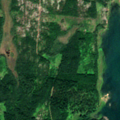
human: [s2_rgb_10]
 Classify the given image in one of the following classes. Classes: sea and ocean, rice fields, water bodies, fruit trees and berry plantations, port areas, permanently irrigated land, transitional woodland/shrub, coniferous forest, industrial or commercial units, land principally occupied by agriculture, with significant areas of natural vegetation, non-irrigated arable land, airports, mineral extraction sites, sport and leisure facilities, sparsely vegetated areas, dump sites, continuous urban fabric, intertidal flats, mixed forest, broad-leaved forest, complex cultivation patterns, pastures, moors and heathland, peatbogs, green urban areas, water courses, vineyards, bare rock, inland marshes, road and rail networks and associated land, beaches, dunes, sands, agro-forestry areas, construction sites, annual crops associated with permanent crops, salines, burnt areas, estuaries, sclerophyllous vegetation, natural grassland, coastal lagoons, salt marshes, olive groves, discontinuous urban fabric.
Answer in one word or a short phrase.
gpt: coniferous forest, mixed forest, transitional woodland/shrub, sea and ocean